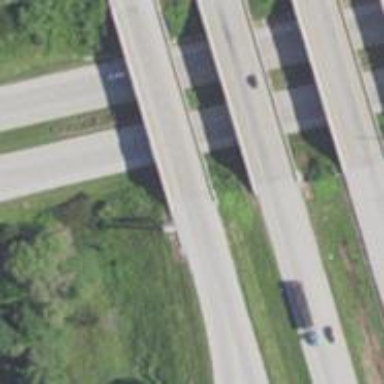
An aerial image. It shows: Bridge over motorway link with asphalt surface.